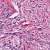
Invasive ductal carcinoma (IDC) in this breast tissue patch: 0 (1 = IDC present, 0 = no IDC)